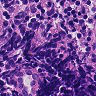
Metastatic tissue present: no